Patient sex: F
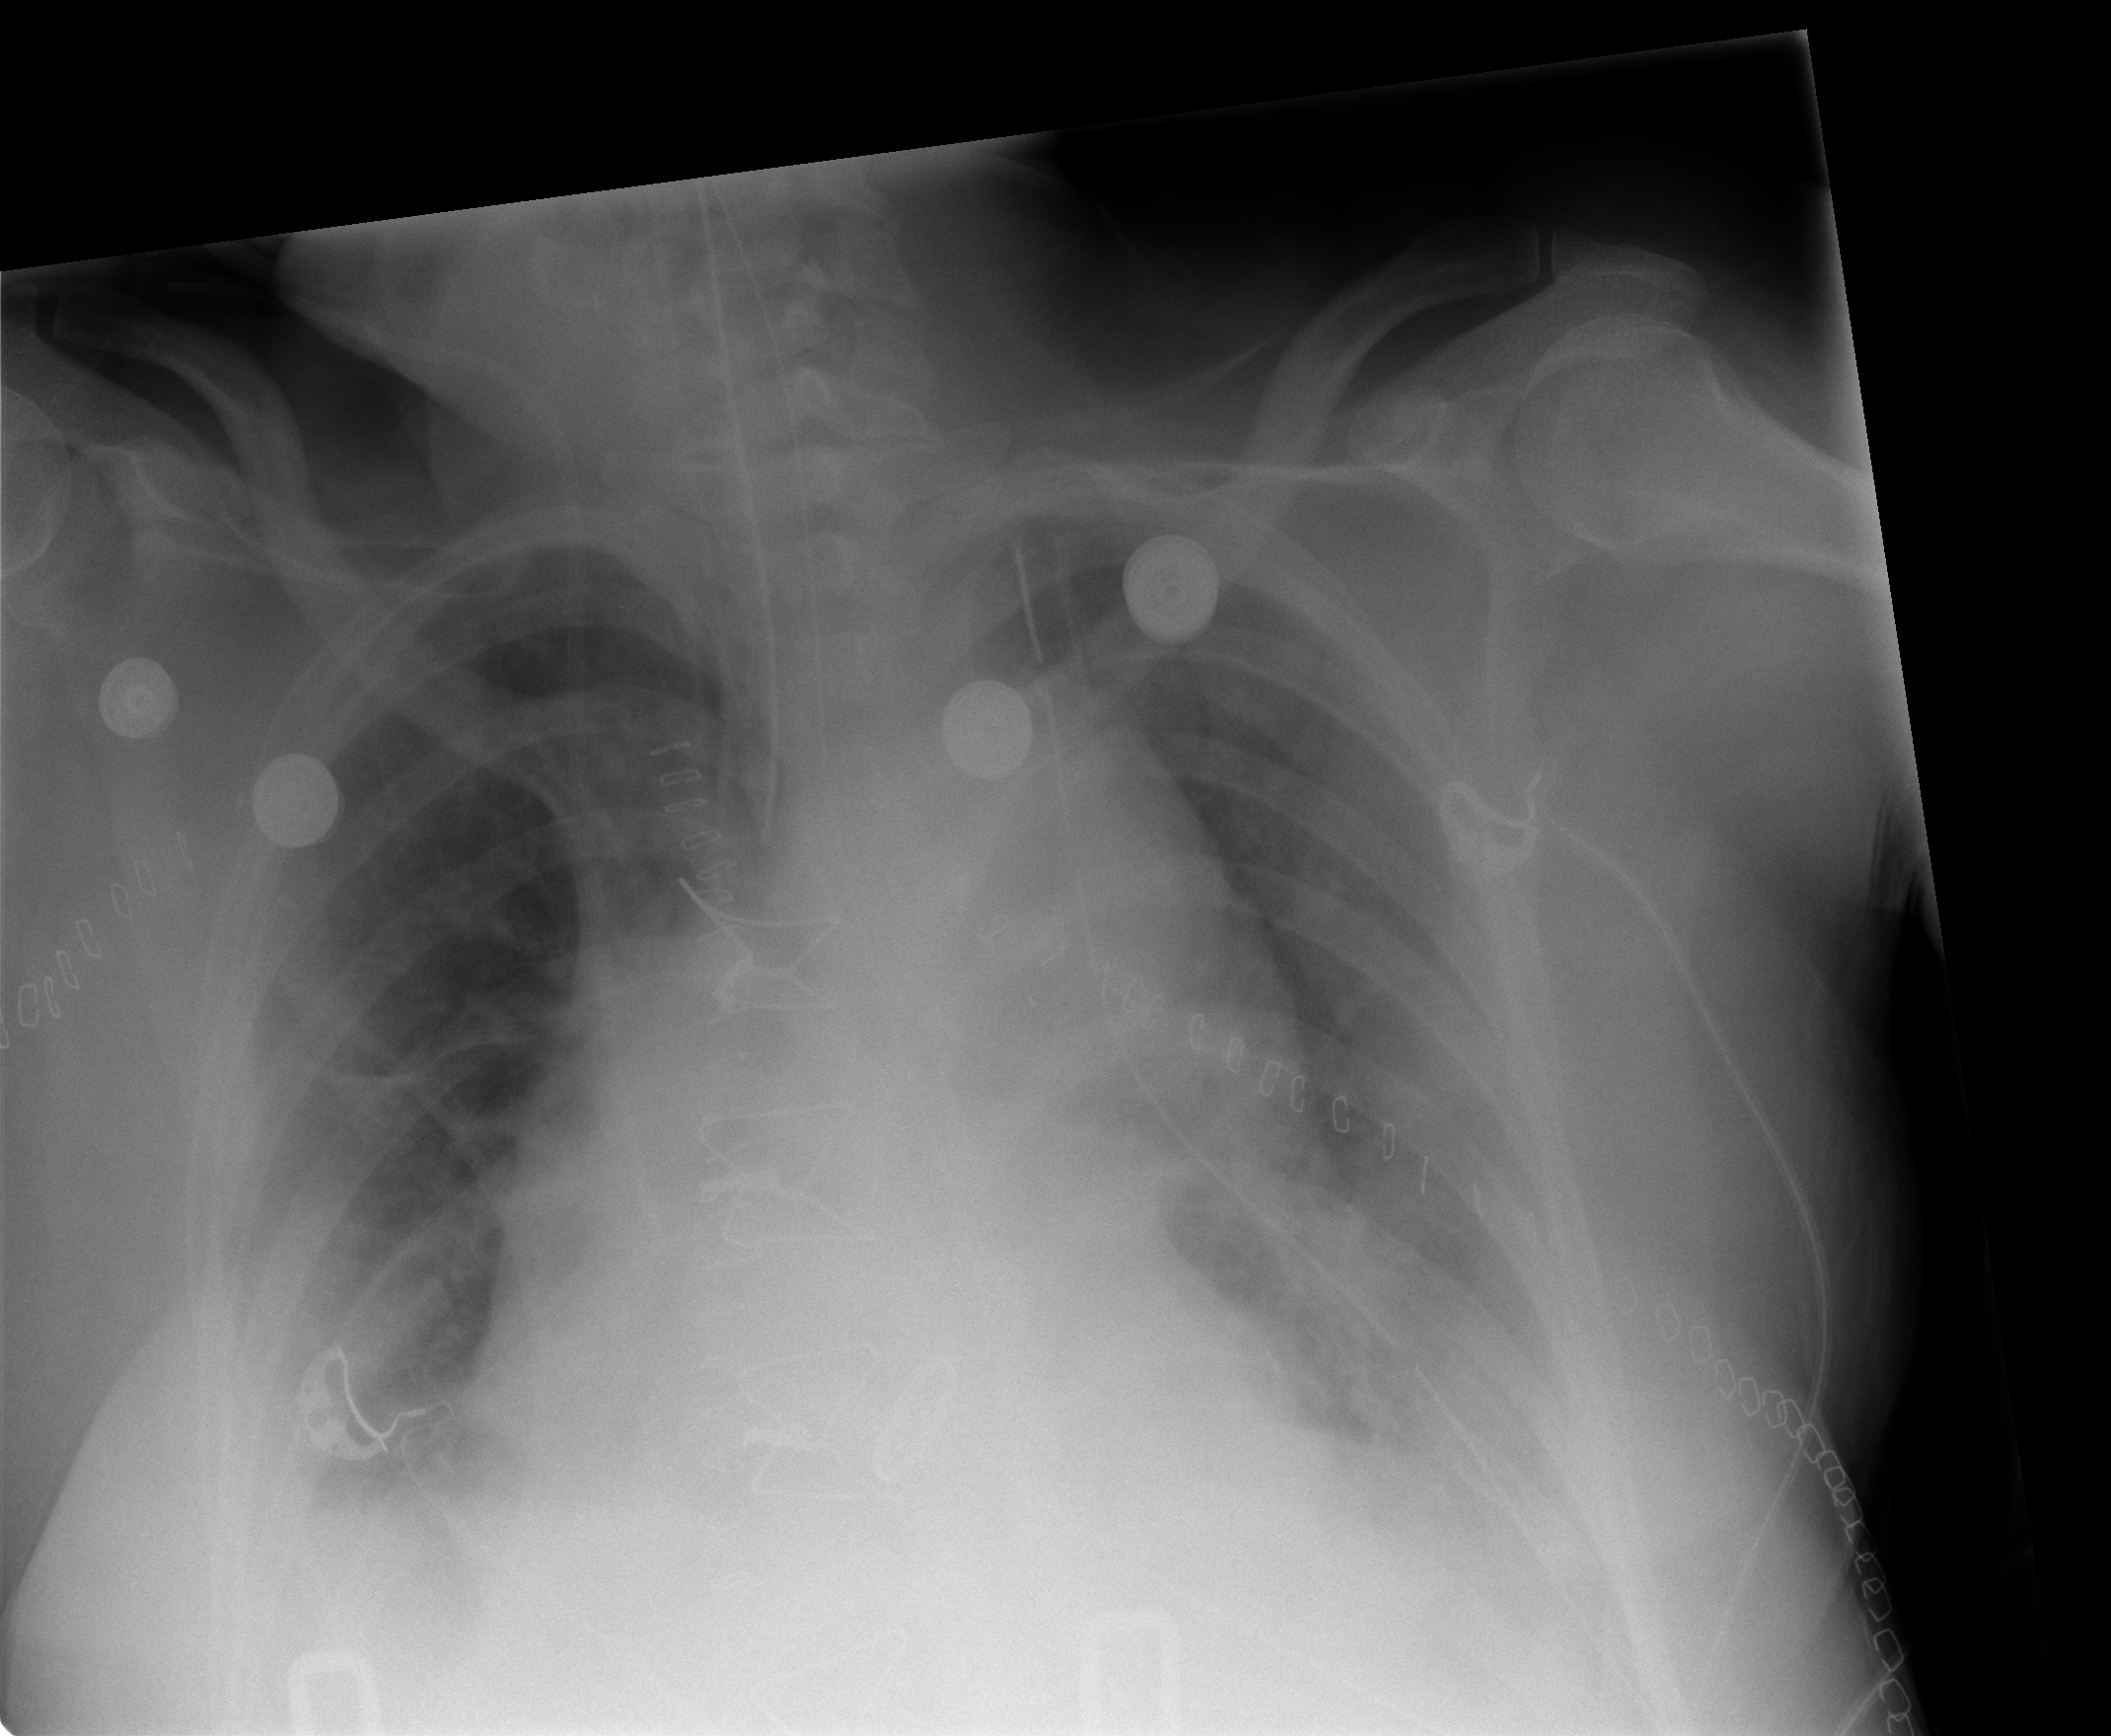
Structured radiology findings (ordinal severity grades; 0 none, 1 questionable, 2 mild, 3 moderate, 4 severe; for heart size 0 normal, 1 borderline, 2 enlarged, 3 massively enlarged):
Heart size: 2
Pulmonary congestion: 2
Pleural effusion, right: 2
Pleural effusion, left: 2
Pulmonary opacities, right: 0
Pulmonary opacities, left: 2
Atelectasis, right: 2
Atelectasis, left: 2